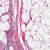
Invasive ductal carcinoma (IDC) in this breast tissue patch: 1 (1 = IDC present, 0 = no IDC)